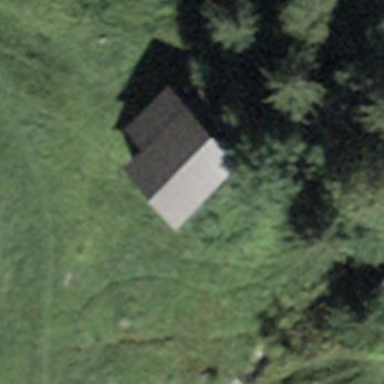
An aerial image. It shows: Rural barn.